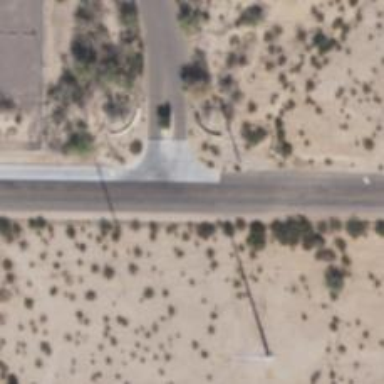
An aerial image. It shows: Secondary road with asphalt surface.